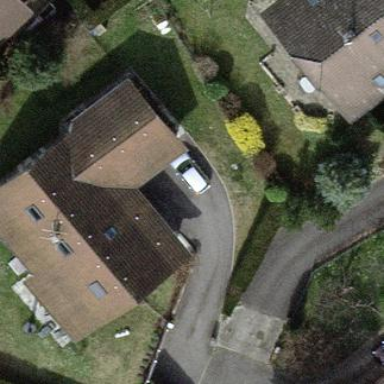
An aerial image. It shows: White building with gabled roof made of brown roof tiles.